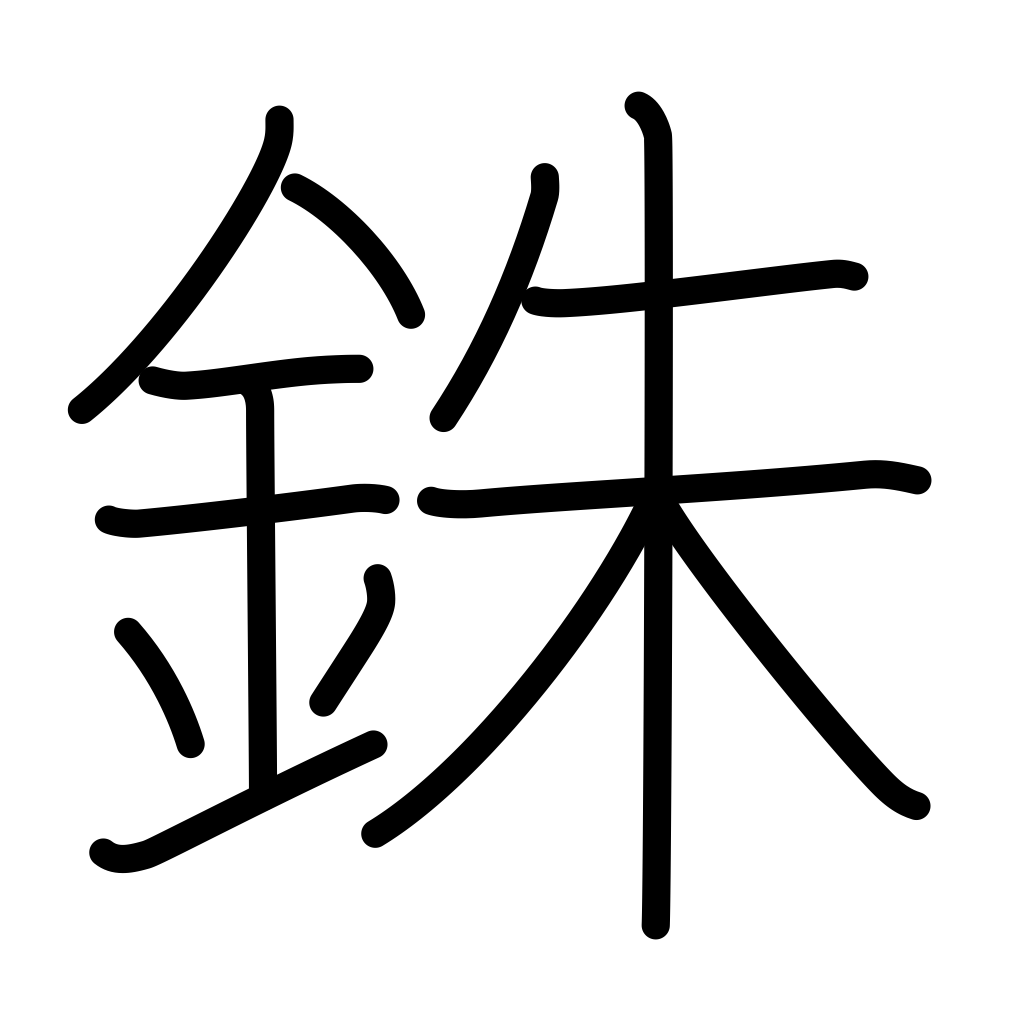
Meaning: measuring unit, 1/16 of a ryou, percent, small, slight